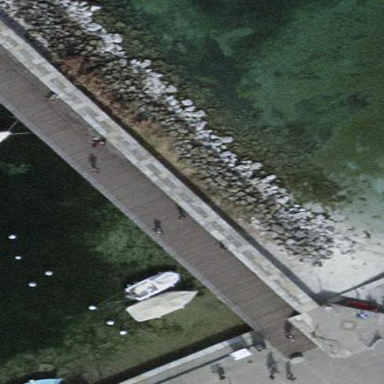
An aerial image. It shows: Breakwater structure.